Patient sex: M
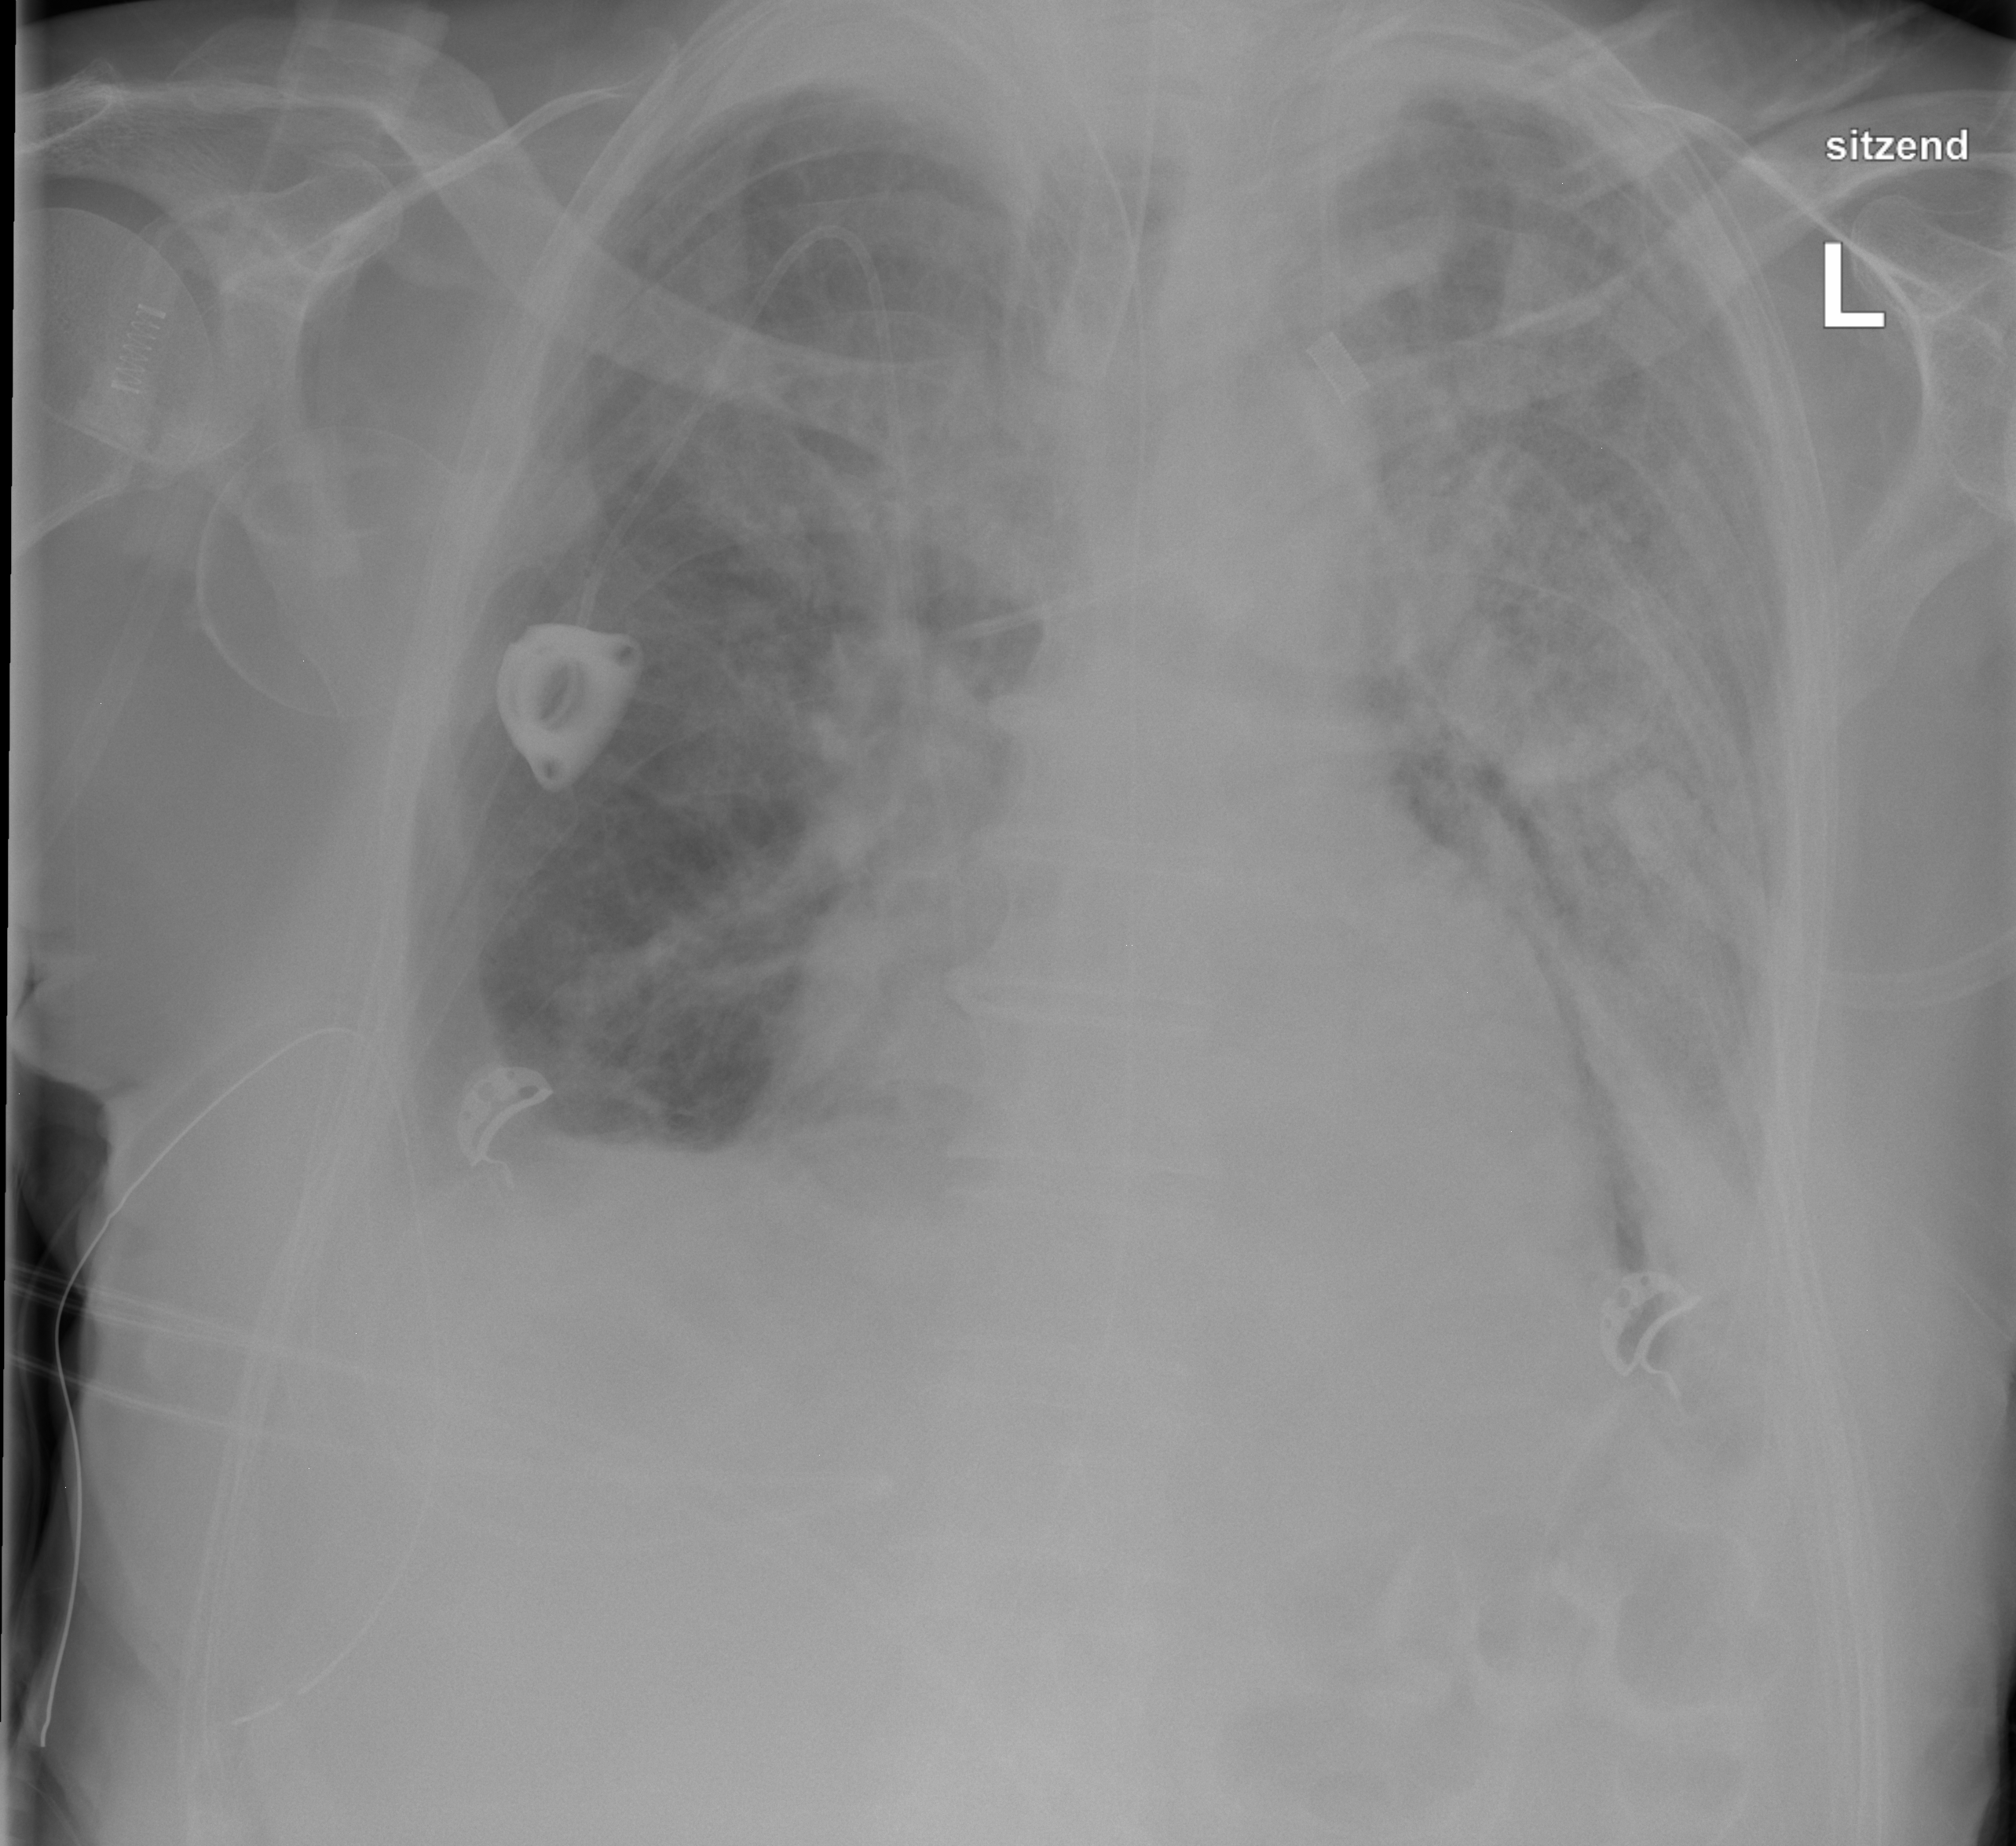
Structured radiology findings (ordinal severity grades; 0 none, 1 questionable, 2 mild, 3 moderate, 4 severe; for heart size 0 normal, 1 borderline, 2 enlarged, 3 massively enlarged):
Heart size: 1
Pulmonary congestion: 2
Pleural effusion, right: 2
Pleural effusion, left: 2
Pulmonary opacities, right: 2
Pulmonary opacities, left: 3
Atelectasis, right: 2
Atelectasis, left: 3